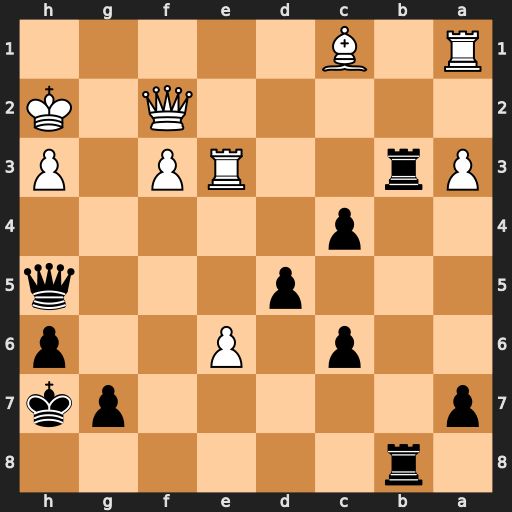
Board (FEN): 1r6/p5pk/2p1P2p/3p3q/2p5/Pr2RP1P/5Q1K/R1B5
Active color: b
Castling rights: -
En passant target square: -
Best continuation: Rxe3 Bxe3 Qe5+ Bf4 Qxf4+